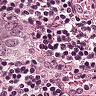
Metastatic tissue present: yes